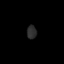
Tissue: skin
Cell type: Epithelial cells
Senescence score: 0.2328
Nuclear area (px): 128
Mean DAPI intensity: 43.477